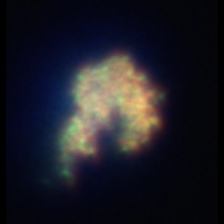
Taxon: Unknown_detritus
Group: Unknown